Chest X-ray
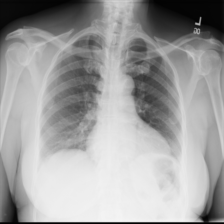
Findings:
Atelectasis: negative
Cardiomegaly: negative
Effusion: negative
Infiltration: positive
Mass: negative
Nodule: negative
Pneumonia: negative
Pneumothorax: negative
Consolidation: negative
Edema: negative
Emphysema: negative
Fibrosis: negative
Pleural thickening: negative
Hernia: negative